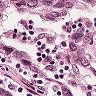
Metastatic tissue present: yes